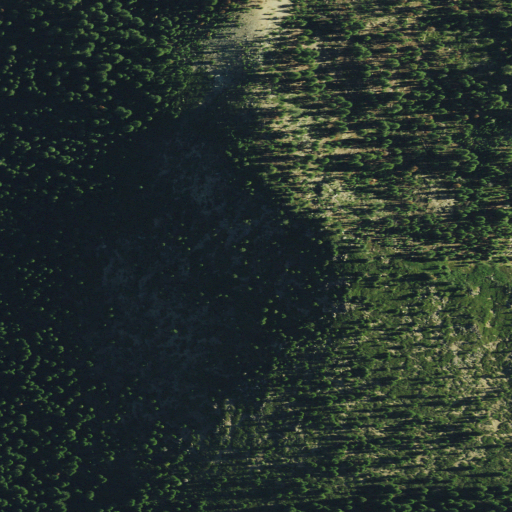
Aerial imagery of mountain in California named Stafford Mountain containing evergreen forest and shrub